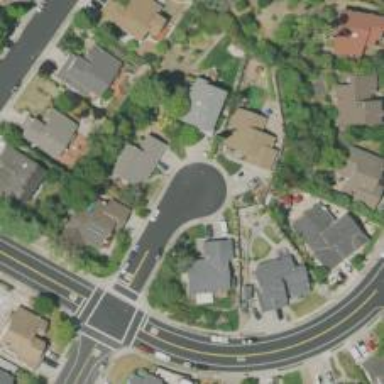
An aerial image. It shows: Turning circle on the road.